Field crop: tomato
Growth stage: 2
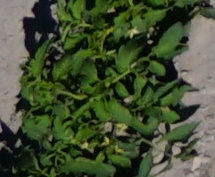
Species: tomato